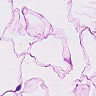
Metastatic tissue present: no